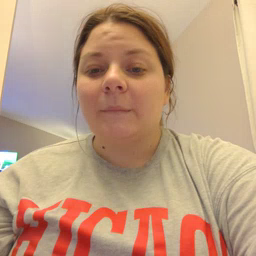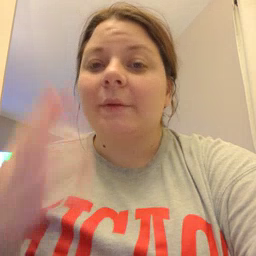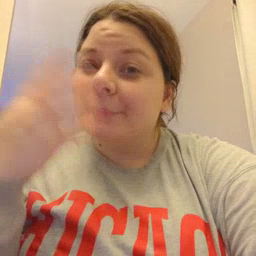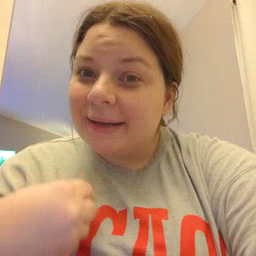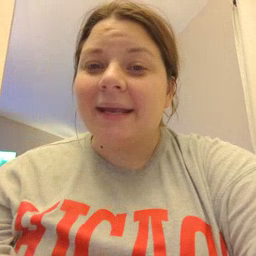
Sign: pretty